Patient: sex F, age 76
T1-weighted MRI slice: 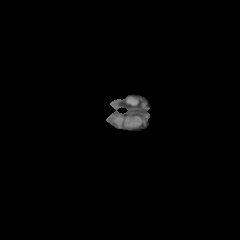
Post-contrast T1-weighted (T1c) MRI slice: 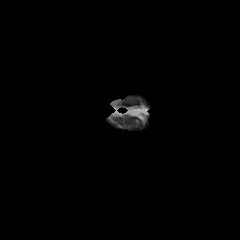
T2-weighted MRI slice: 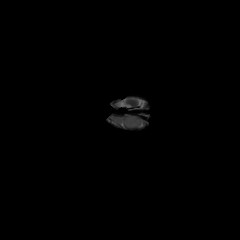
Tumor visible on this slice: yes
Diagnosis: Glioblastoma, IDH-wildtype
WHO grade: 4